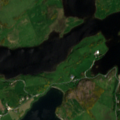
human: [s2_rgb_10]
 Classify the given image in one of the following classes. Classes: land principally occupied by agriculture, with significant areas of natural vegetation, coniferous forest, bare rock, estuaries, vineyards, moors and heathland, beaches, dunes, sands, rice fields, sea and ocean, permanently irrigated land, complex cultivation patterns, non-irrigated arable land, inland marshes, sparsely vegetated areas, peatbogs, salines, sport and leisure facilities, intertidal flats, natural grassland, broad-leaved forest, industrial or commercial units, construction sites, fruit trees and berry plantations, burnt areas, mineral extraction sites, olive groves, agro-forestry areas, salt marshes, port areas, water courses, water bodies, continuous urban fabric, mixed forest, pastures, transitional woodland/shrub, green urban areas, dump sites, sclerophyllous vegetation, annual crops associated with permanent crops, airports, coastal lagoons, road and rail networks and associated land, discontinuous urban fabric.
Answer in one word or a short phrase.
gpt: land principally occupied by agriculture, with significant areas of natural vegetation, peatbogs, water bodies, sea and ocean